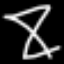
Label: hourglass